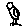
Label: bird